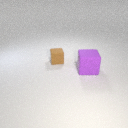
small brown rubber cube behind large purple rubber cube